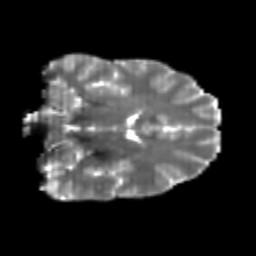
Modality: T2w
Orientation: coronal
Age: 22
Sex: male
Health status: healthy
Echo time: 0.074 s